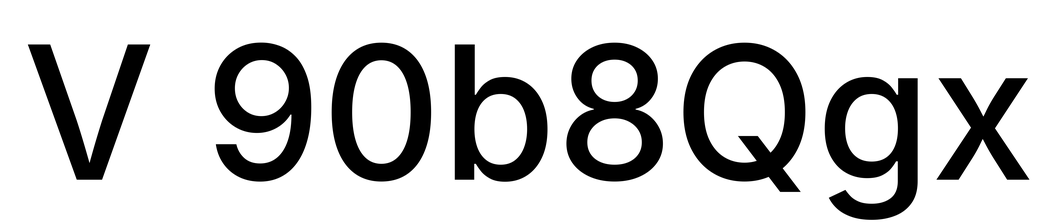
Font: Inter_Medium